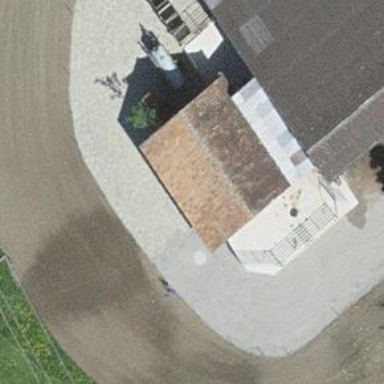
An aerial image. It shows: Barn.